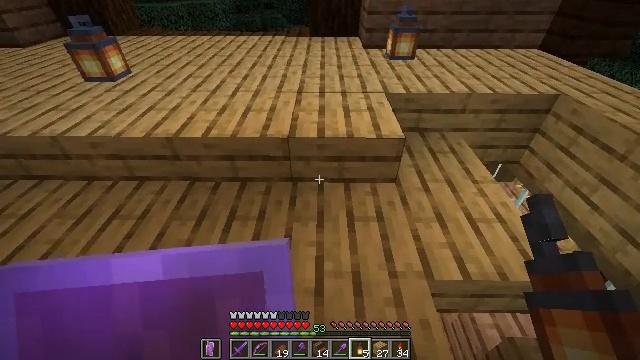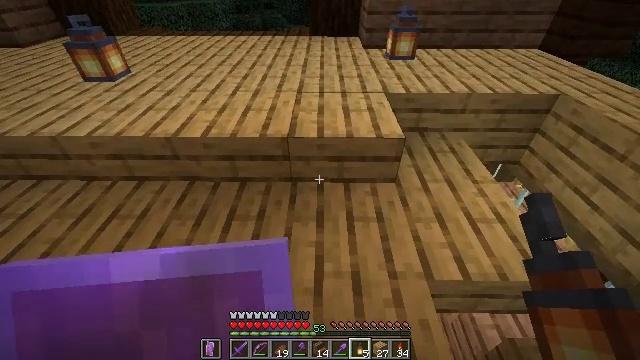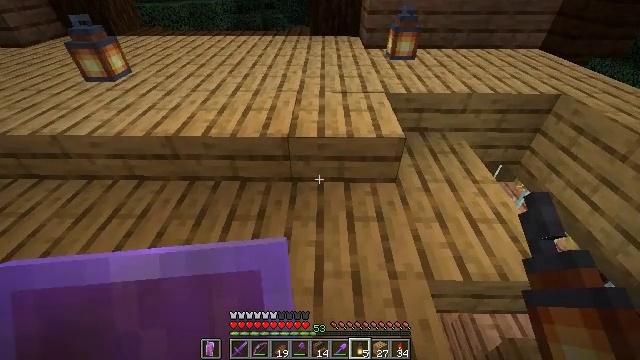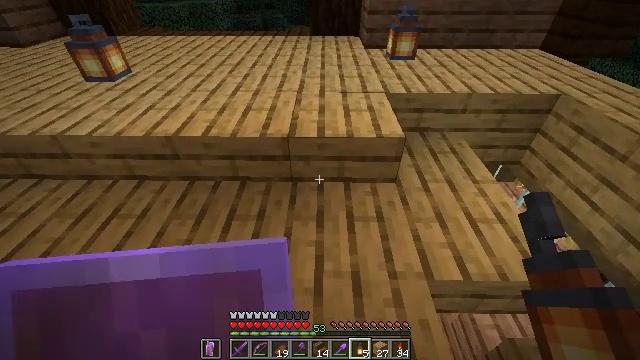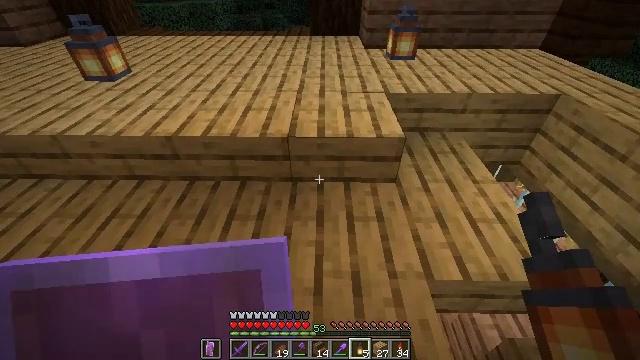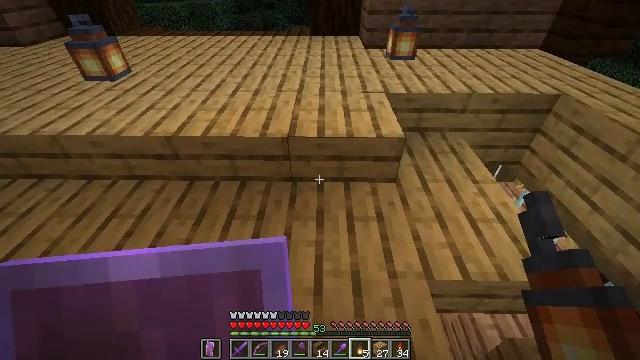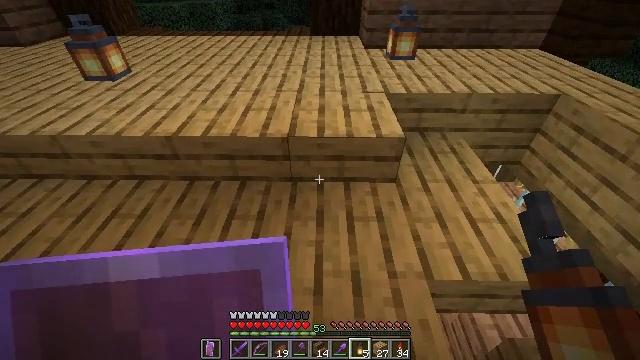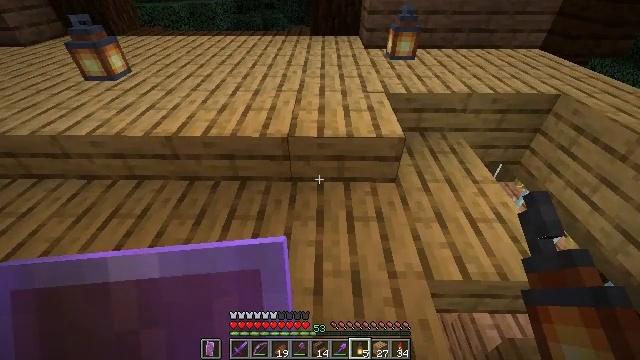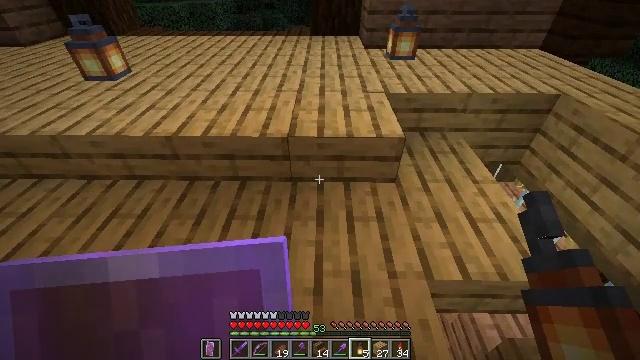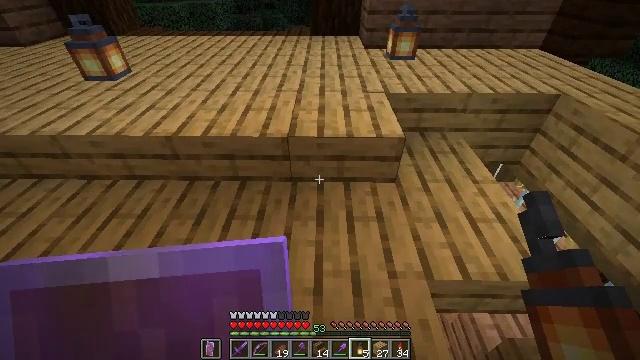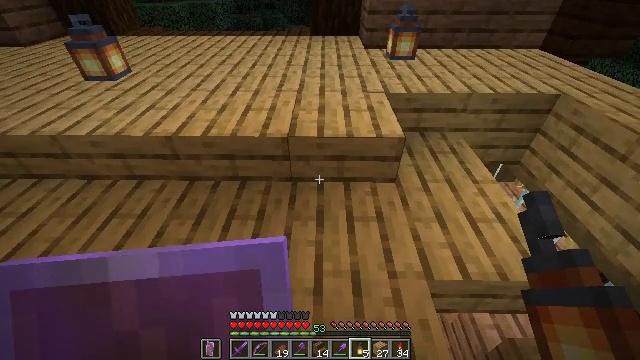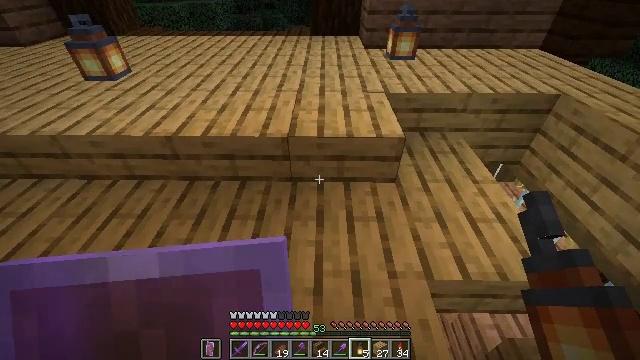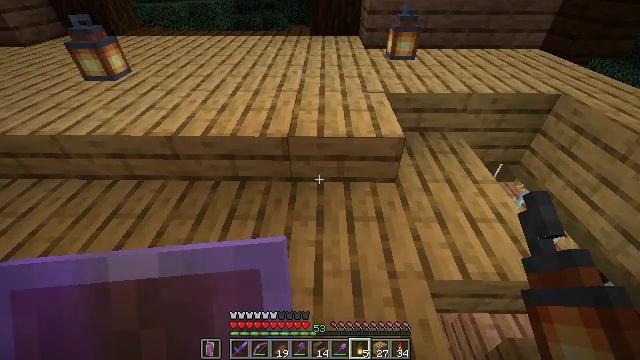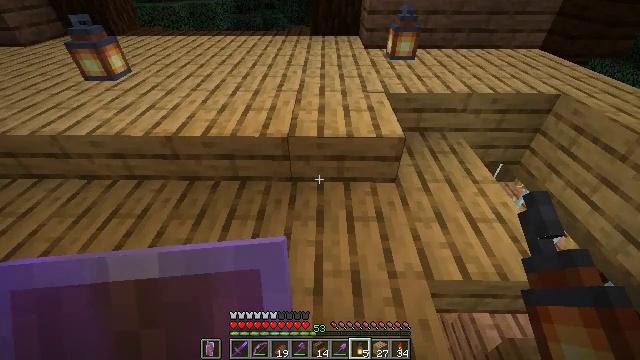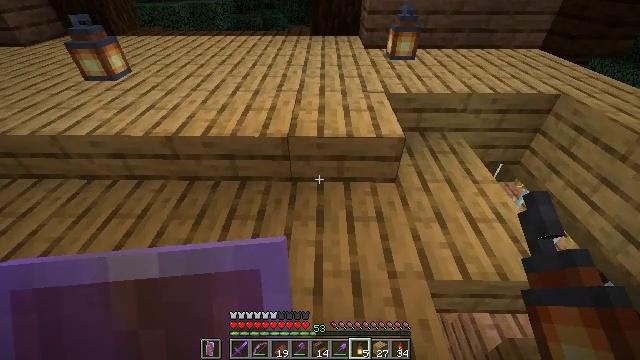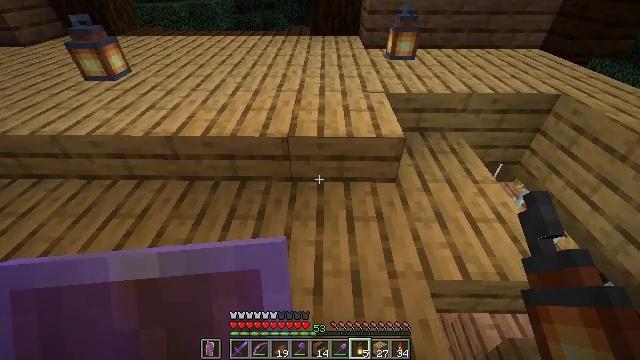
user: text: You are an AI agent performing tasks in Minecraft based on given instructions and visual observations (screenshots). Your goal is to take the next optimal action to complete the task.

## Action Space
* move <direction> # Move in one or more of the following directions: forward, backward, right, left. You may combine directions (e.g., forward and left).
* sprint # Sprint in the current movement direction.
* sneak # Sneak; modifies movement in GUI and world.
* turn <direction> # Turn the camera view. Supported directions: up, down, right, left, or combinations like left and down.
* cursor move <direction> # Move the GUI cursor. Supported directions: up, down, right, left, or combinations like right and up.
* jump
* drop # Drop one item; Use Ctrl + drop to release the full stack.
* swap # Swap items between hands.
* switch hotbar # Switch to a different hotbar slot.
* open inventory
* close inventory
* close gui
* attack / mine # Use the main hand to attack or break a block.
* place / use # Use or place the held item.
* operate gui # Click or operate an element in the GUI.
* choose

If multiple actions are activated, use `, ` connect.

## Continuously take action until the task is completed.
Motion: motion action
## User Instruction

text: Left click on the crafting table
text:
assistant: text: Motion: no_op
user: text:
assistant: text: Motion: no_op
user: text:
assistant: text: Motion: no_op
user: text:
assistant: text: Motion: no_op
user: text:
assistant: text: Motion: no_op
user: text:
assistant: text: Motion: no_op
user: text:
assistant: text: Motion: no_op
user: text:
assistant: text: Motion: no_op
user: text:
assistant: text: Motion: no_op
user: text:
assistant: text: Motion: no_op
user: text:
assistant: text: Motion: no_op
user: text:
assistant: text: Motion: no_op
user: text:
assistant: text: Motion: no_op
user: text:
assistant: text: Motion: no_op
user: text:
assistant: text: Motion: no_op
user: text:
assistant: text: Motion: sneak
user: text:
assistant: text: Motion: sneak
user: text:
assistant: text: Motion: sneak
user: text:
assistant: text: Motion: sneak
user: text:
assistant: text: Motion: sneak
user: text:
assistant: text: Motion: sneak
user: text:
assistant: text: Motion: sneak
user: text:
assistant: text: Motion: sneak
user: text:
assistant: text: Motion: sneak
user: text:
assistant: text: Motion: sneak
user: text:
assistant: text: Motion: sneak
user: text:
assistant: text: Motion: sneak
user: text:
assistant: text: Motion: move forward, sneak
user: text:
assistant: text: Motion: move forward, sneak
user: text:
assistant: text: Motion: move forward, sneak